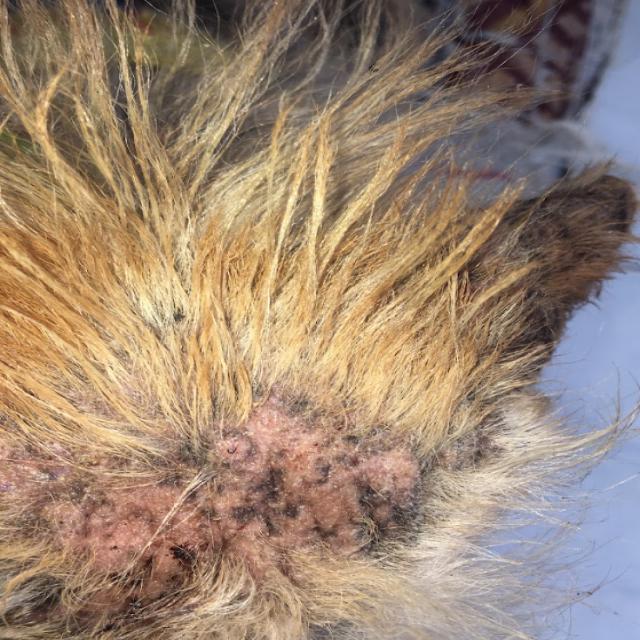
Canine demodicosis (Demodex mange) — caused by Demodex canis mites. Presents with alopecia, follicular papules, pustules, and comedones. Often localized on face and forelimbs.